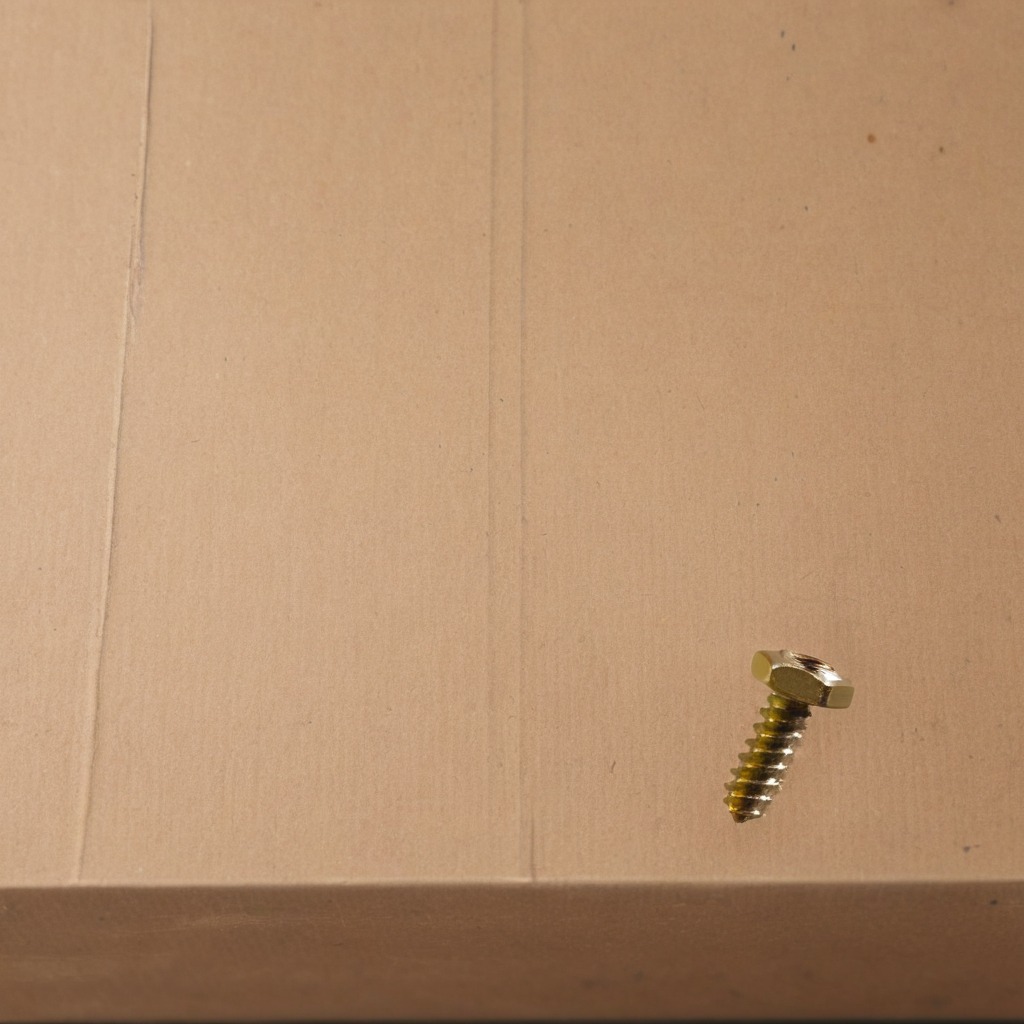
A metal screw is lying on a clean dry cardboard box surface in an outdoor workshop during daytime bright natural light soft shadows slightly creased but